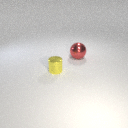
large red metal sphere to the right of small yellow metal cylinder